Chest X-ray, AP view. Patient: 42 years old, sex M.
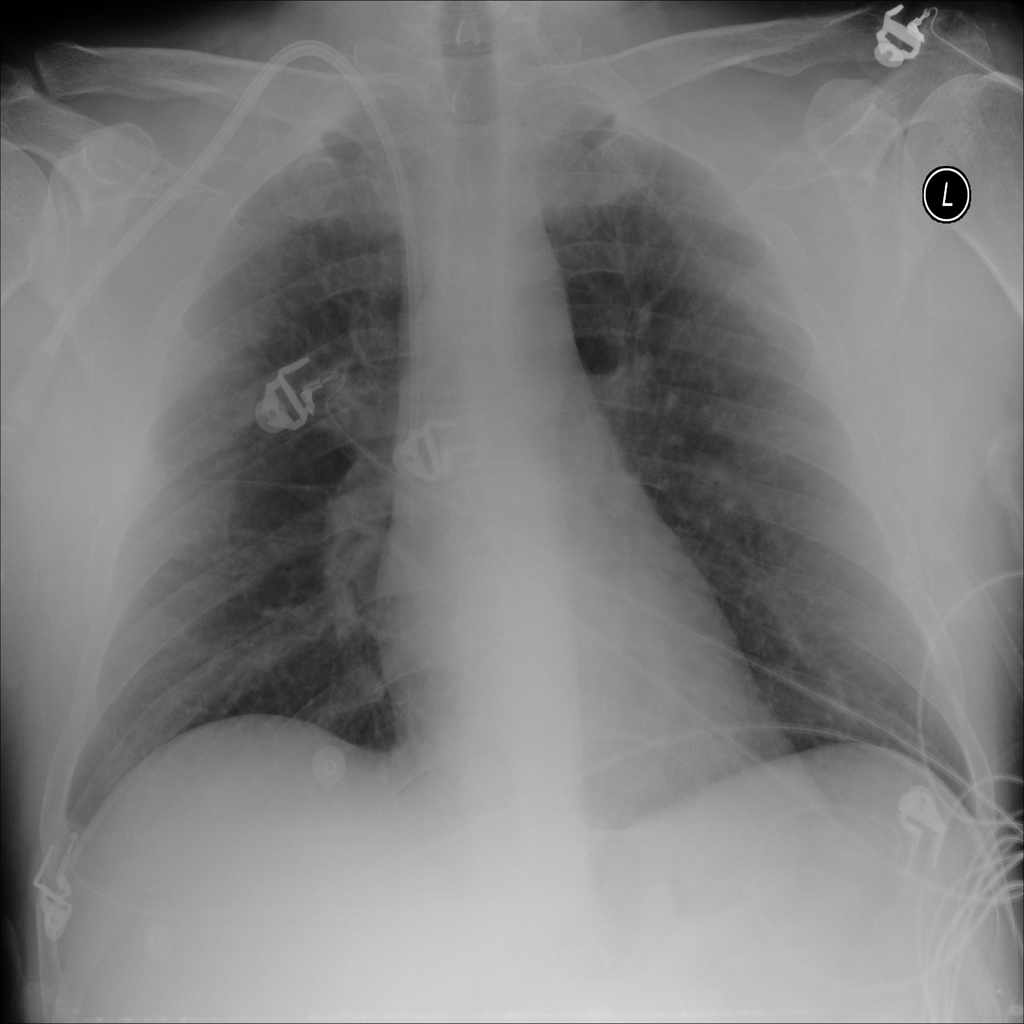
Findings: No Finding